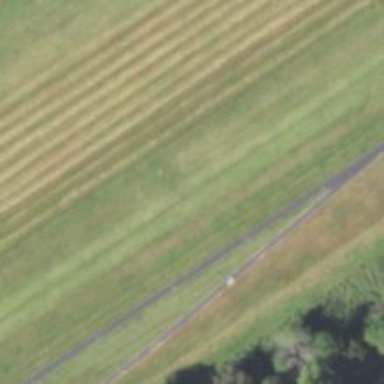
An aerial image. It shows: Asphalt path with embankment. The trail visibility is excellent.